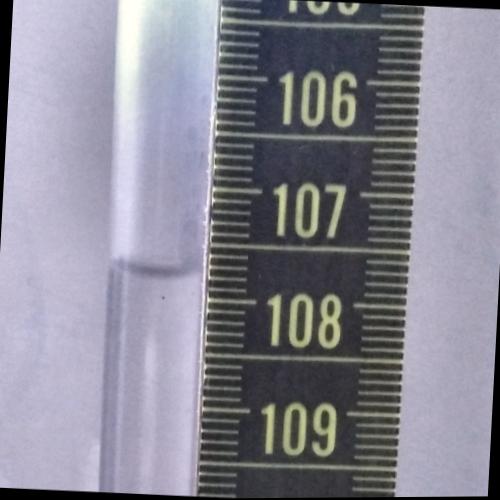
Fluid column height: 107.8 cm